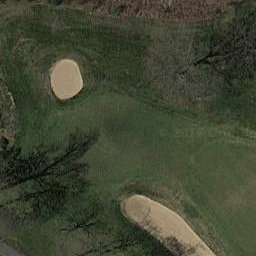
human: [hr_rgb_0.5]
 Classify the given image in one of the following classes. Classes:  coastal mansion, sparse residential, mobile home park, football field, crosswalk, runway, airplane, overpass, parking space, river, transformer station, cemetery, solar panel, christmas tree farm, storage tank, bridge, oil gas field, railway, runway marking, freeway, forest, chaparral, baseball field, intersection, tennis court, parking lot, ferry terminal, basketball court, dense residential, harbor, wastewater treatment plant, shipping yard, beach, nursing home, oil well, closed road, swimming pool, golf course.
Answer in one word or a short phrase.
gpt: golf course